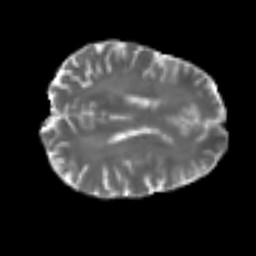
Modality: T2w
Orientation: axial
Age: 62
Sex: male
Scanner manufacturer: siemens
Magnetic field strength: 3 T
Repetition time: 4.999 s
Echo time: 0.07946 s